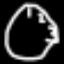
Label: clock